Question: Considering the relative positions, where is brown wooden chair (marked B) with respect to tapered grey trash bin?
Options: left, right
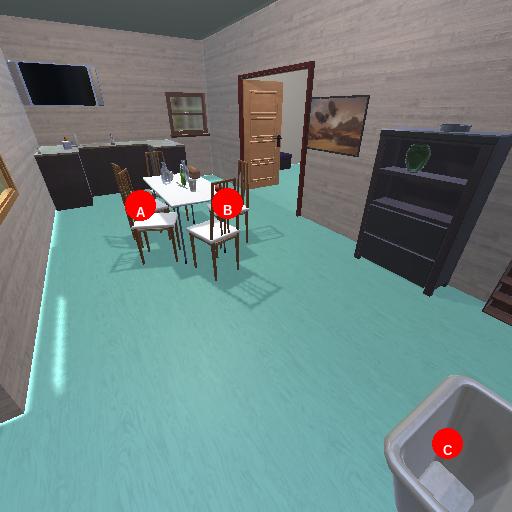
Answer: left